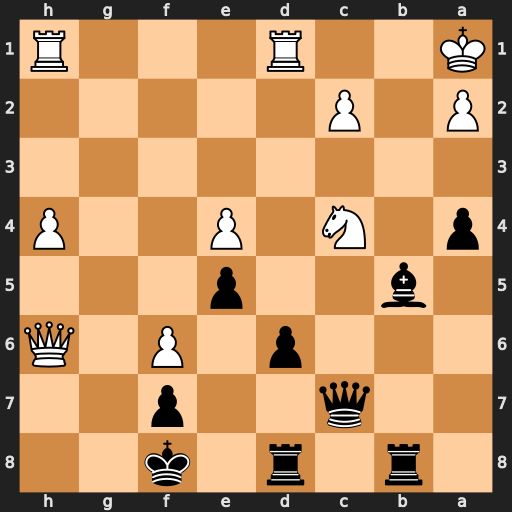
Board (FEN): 1r1r1k2/2q2p2/3p1P1Q/1b2p3/p1N1P2P/8/P1P5/K2R3R
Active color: b
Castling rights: -
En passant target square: -
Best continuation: Ke8 Rxd6 Rxd6 Nxd6+ Qxd6